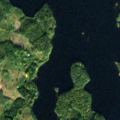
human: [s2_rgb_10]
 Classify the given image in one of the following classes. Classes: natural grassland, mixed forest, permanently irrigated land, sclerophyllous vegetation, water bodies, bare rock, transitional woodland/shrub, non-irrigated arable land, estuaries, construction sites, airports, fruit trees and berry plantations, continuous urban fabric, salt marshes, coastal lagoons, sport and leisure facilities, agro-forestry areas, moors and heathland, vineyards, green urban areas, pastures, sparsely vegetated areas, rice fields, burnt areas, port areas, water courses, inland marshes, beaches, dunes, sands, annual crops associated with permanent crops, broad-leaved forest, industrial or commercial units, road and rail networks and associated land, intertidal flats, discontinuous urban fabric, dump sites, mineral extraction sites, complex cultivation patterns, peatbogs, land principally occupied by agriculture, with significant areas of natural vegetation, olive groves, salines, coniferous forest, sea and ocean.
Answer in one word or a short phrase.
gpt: coniferous forest, mixed forest, water bodies